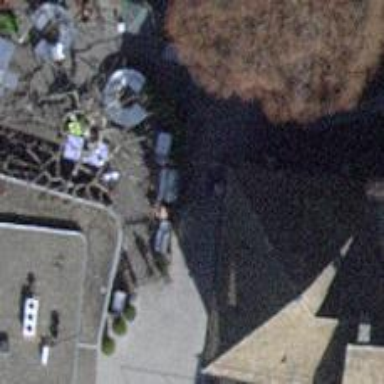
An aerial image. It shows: Ice cream stand or shop.